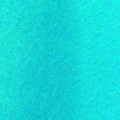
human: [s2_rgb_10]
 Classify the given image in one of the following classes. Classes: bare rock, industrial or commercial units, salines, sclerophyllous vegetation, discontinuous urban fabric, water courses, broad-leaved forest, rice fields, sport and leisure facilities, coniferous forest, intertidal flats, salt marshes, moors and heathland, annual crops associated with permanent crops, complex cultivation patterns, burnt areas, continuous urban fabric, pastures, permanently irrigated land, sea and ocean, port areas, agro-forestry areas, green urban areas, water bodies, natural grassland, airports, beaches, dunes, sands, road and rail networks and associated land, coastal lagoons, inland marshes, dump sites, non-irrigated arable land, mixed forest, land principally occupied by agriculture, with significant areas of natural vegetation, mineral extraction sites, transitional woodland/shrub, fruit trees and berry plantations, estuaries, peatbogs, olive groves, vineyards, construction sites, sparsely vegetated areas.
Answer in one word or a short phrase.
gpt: sea and ocean